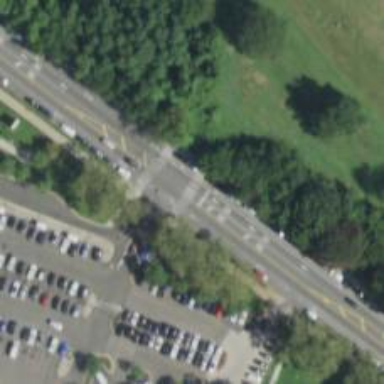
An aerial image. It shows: Crossing road.